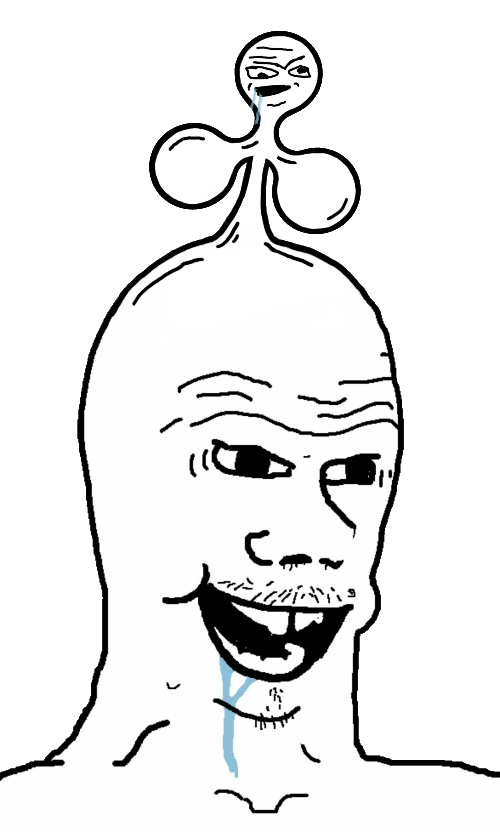
Label: 5_Brainlet